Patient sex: F
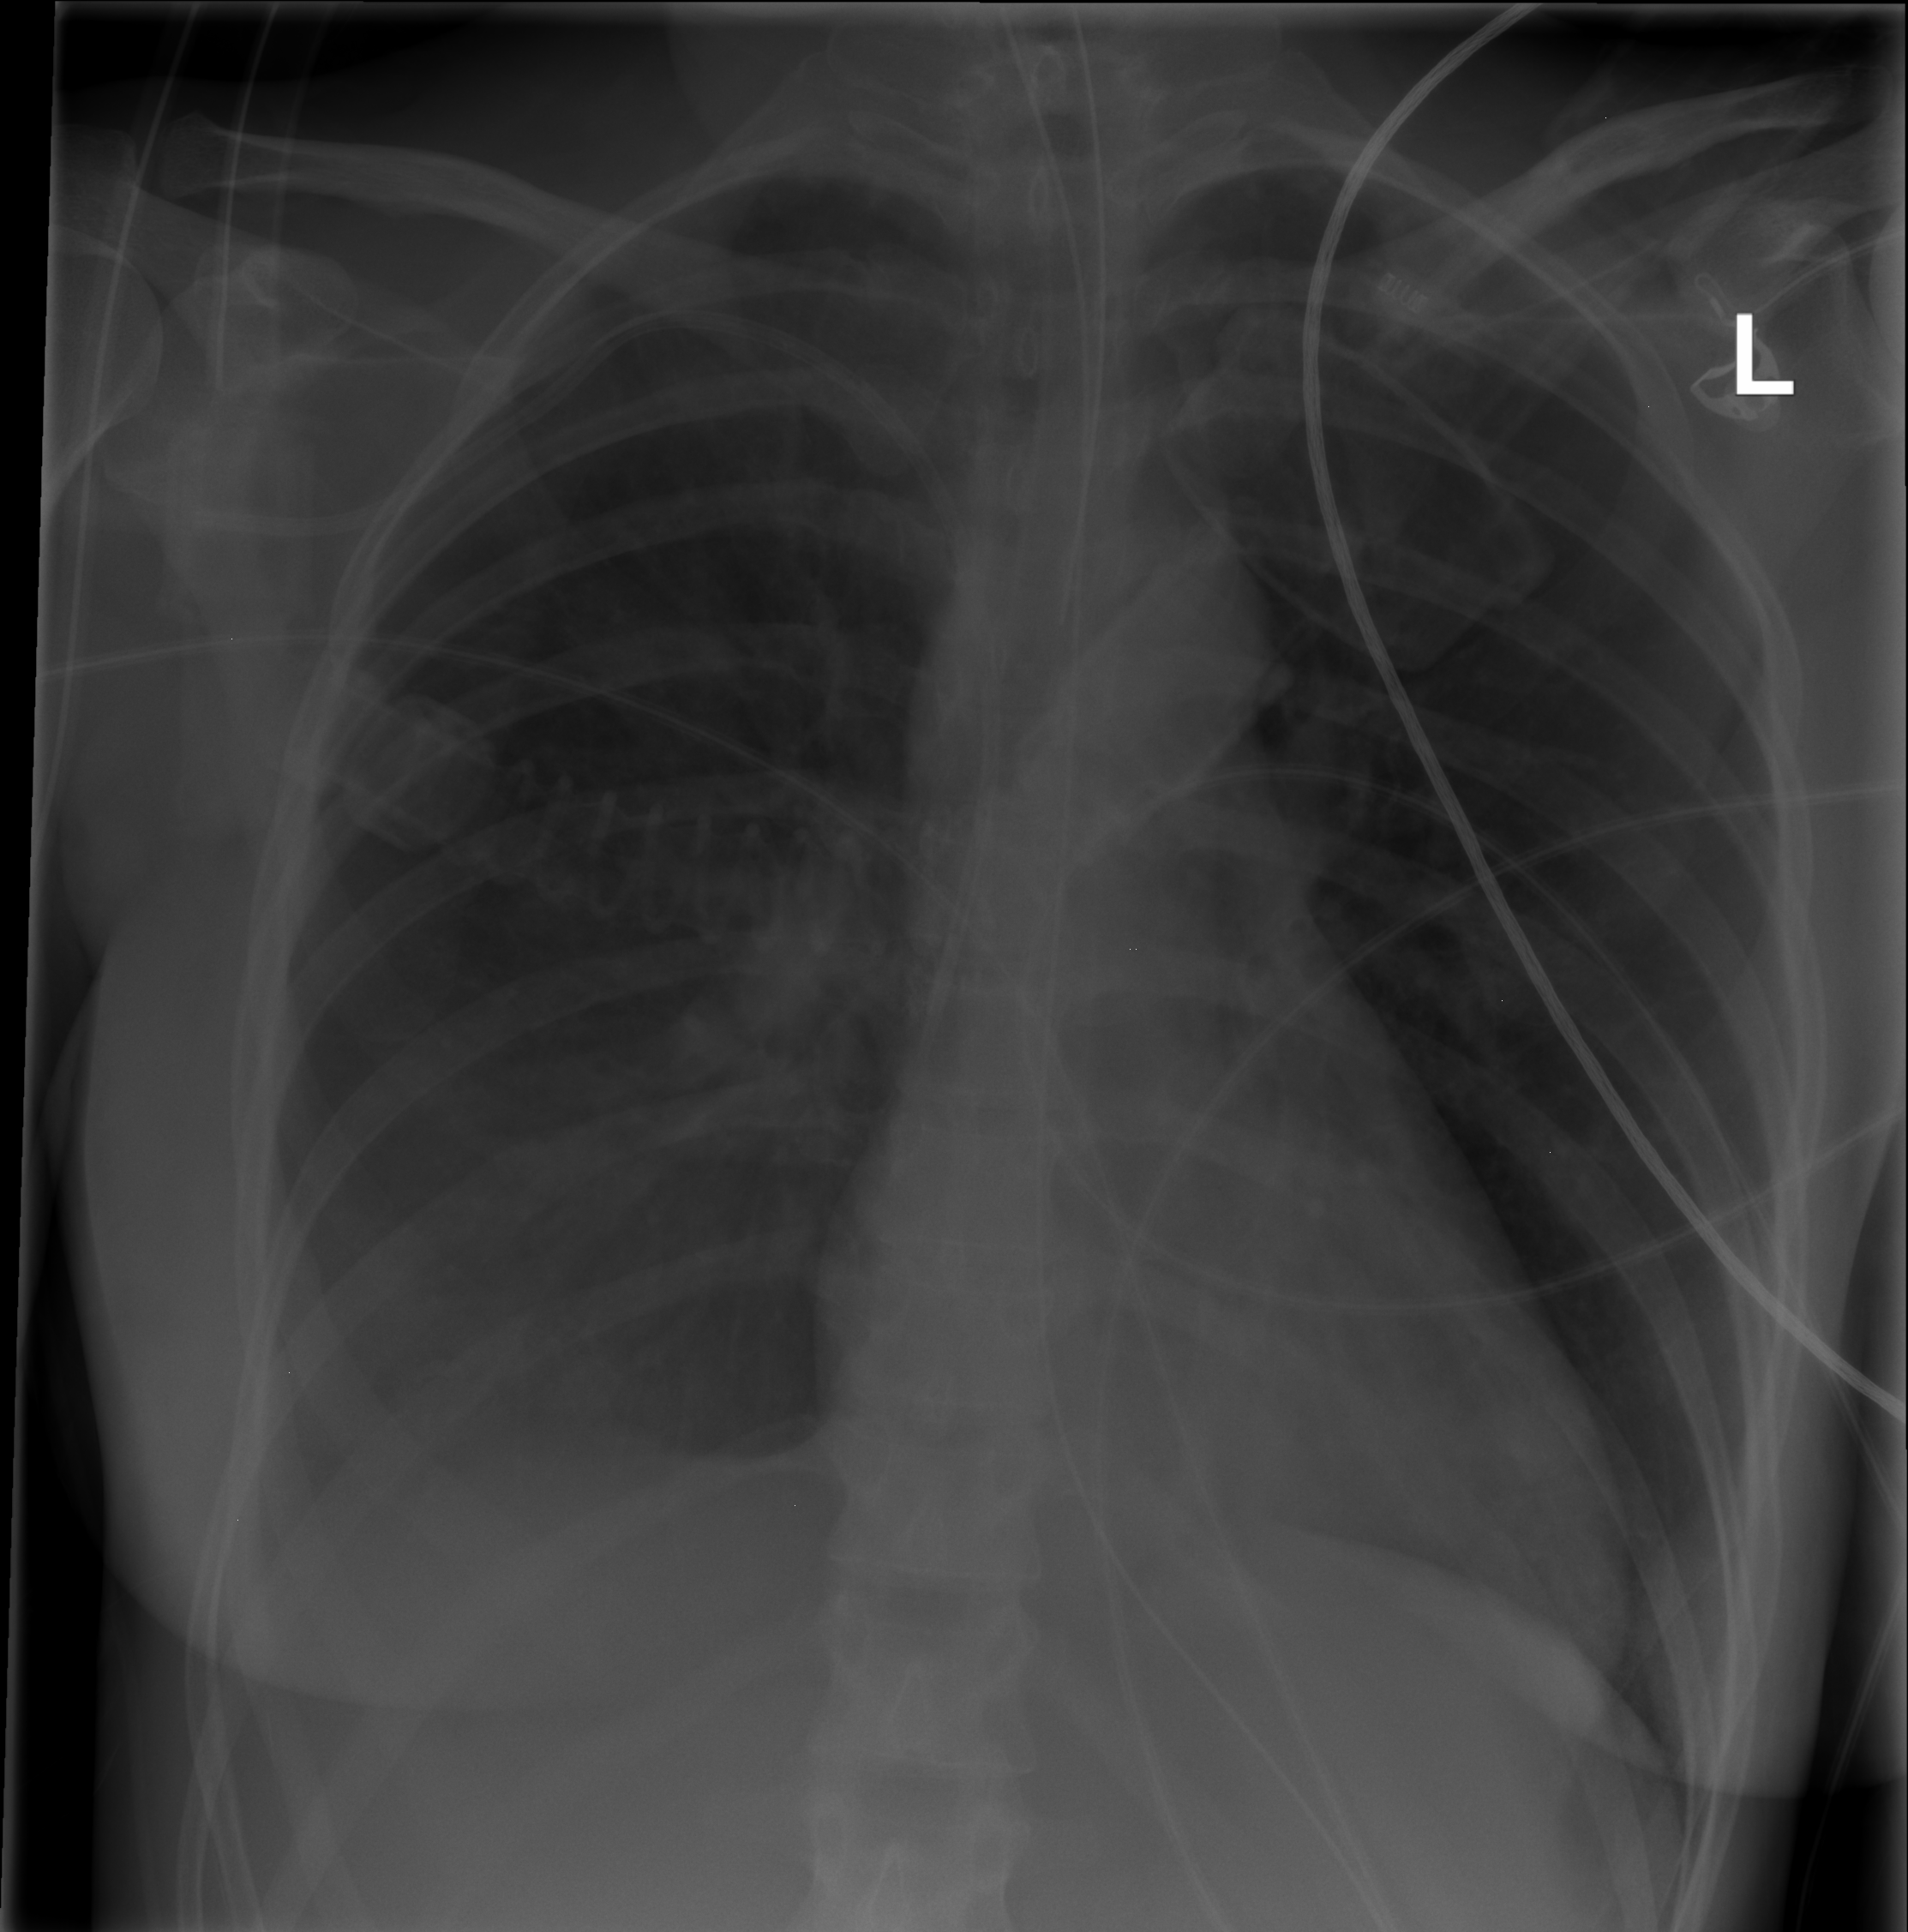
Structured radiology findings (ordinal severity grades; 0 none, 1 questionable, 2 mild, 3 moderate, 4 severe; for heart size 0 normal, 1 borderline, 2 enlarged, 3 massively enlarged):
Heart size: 0
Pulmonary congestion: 0
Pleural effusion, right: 2
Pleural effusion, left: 0
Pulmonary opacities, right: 1
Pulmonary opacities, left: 0
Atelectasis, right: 2
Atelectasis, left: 0